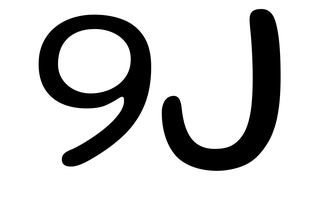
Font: Gluten_Light